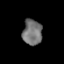
Tissue: prostate
Cell type: B cells
Senescence score: 0.7658
Nuclear area (px): 479
Mean DAPI intensity: 116.76